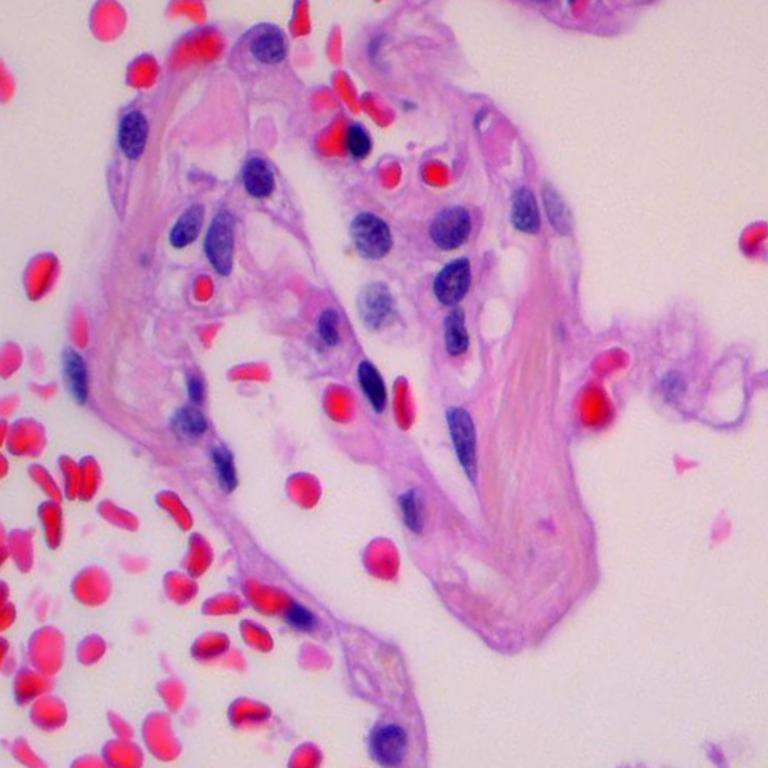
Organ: lung
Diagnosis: benign